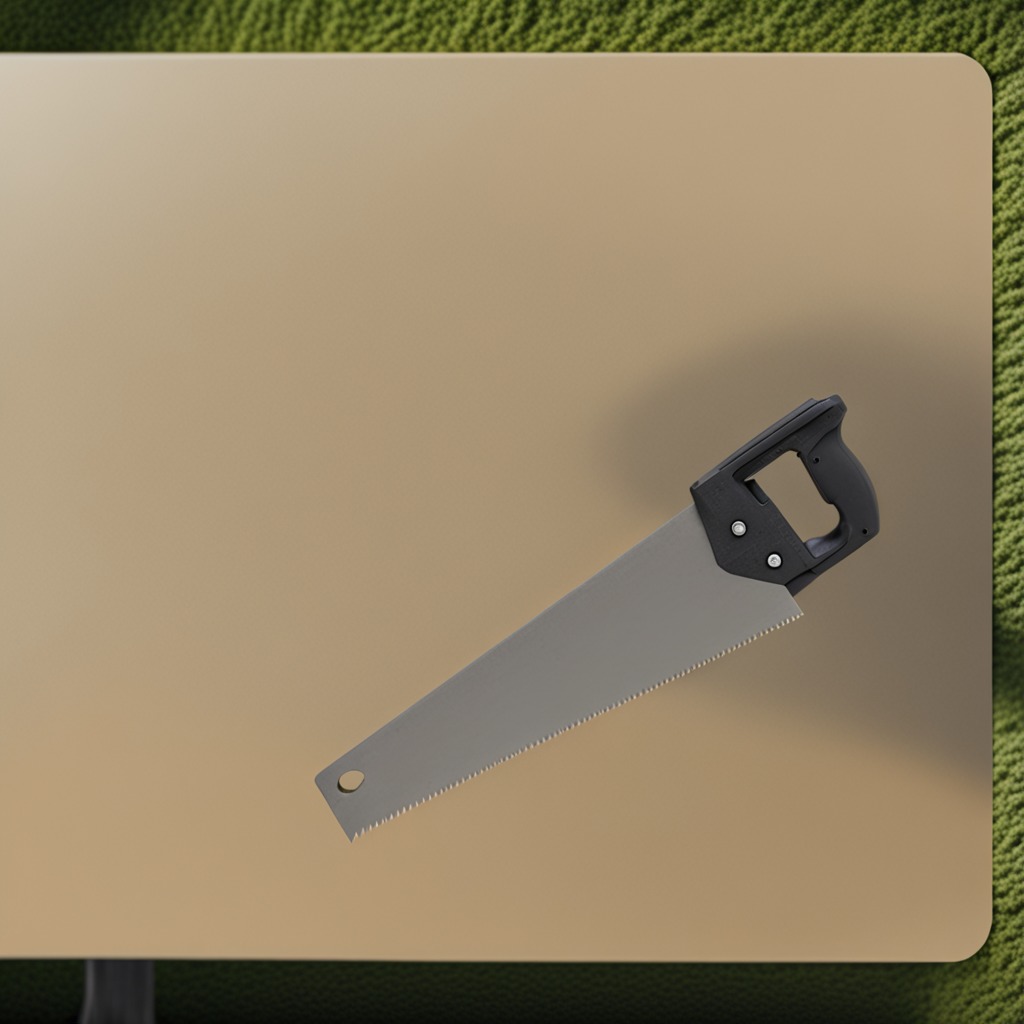
A metal saw is lying on a clean utility table in a temporary outdoor tool station afternoon light present textured surface